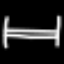
Label: bed